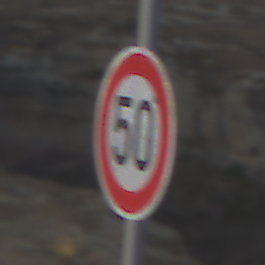
Verkehrszeichen: Geschwindigkeit50
Umgebung: Outdoor, Nature
Tageszeit: SunriseSunset
Wetter: PartlyCloudy
Licht: Natural
Jahreszeit: NotSpecified
Kontrast: HighContrast